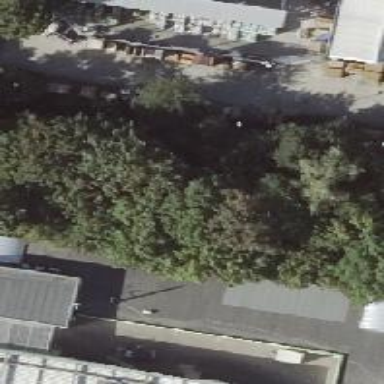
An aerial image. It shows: Building housing car wash facility.